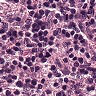
Metastatic tissue present: no